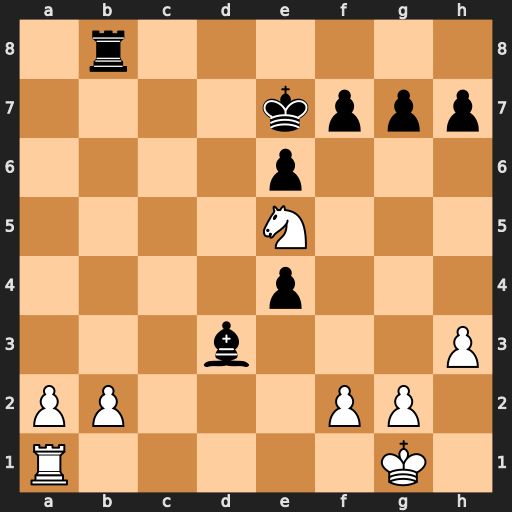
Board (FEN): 1r6/4kppp/4p3/4N3/4p3/3b3P/PP3PP1/R5K1
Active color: w
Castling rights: -
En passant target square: -
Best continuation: Nc6+ Kd7 Nxb8+